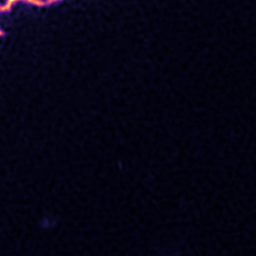
Label: Super-resolution ER image